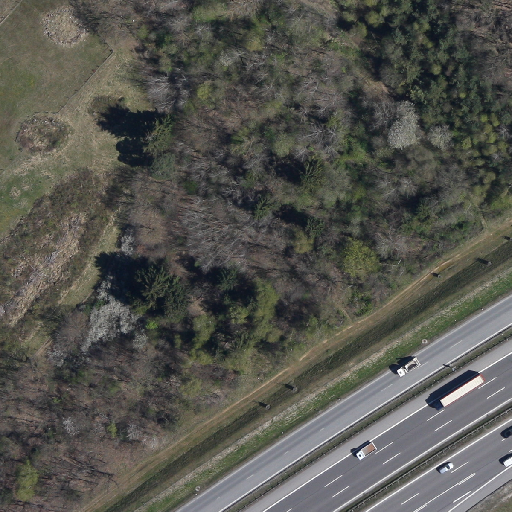
Referring expression: light-duty vehicle